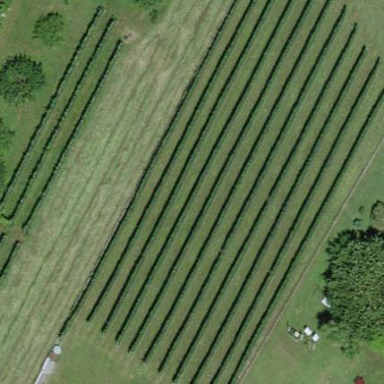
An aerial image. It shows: Vineyard with grape crops.